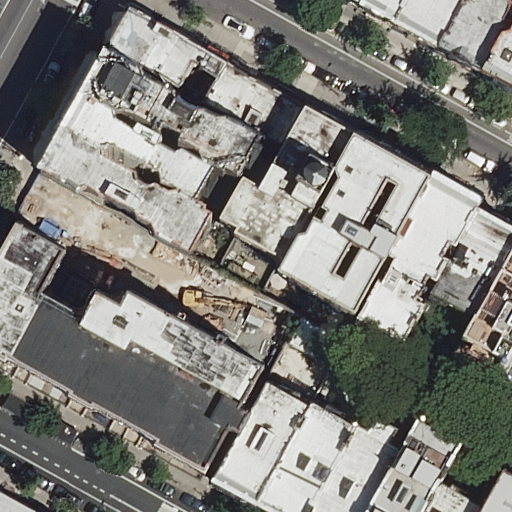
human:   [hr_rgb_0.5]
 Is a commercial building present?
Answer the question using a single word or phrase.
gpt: no

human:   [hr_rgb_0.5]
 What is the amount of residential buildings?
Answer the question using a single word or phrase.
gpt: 24

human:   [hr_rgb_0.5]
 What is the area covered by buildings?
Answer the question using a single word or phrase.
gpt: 4274m2

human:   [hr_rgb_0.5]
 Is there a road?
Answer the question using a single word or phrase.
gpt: yes

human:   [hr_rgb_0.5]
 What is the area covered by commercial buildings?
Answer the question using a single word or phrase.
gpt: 0m2

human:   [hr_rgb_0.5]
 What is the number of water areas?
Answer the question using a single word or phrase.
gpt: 0

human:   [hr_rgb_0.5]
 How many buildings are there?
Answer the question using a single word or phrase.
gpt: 24

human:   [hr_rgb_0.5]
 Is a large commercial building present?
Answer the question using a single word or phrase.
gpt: no

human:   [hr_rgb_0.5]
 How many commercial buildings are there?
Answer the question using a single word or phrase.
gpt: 0

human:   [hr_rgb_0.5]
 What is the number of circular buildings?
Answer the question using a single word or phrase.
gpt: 0

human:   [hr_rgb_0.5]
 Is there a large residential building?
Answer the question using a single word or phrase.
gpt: no

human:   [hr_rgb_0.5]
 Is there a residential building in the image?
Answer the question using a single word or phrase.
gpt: yes

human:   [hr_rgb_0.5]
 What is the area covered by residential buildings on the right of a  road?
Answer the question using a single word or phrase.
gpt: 4168m2

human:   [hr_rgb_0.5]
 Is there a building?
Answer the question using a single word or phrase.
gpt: yes

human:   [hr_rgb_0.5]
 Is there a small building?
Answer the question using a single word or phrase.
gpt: yes

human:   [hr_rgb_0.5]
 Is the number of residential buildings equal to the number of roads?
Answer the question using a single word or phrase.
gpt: no

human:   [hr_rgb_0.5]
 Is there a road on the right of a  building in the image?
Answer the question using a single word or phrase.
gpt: yes

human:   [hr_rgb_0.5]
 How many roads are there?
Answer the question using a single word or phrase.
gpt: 3

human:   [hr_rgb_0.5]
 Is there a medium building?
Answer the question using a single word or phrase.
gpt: yes

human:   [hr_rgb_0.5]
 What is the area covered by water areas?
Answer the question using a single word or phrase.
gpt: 0m2

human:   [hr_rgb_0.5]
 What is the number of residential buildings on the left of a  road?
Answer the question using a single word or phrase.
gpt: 12

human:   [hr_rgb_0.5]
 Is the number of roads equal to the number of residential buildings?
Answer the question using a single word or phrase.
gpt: no

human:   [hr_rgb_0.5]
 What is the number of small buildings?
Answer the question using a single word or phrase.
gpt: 6

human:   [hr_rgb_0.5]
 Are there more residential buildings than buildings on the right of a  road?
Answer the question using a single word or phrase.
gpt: yes

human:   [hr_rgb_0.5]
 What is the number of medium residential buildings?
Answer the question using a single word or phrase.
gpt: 18

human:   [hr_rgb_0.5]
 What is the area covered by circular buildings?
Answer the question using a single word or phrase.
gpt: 0m2

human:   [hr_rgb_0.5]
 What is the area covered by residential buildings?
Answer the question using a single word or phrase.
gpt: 4274m2

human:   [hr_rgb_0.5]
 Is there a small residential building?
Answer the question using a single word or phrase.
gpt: yes

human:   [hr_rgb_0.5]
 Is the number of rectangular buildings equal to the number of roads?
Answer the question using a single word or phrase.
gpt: no

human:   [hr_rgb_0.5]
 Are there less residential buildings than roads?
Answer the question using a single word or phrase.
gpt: no

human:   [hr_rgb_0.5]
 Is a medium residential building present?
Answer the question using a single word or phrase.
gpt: yes

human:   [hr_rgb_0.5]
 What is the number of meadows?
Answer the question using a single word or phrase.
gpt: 0

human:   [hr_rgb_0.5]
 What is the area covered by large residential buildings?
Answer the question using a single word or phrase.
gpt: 0m2

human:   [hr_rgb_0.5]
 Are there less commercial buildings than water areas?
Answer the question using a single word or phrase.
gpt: no

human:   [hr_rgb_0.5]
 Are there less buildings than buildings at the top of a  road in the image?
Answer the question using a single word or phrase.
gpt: no

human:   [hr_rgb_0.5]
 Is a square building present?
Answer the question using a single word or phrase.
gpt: no

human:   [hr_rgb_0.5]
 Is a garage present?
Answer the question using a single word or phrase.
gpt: no

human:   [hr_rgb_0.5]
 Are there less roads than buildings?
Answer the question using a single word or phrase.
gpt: yes

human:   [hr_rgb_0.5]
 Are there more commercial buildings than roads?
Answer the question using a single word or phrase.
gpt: no

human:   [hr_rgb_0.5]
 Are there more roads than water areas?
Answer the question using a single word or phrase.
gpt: yes

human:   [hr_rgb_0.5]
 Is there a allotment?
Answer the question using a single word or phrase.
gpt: no

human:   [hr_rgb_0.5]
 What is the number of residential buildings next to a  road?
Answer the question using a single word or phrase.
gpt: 24

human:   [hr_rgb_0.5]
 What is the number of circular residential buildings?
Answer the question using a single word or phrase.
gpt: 0

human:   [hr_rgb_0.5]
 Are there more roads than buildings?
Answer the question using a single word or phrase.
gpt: no

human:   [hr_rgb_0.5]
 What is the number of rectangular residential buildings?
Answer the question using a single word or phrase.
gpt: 10

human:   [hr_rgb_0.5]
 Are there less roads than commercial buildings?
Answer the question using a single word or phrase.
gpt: no

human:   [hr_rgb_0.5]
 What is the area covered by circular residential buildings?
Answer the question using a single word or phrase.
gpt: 0m2

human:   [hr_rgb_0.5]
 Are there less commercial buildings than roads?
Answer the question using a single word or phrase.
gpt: yes

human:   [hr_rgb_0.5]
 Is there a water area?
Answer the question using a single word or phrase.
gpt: no

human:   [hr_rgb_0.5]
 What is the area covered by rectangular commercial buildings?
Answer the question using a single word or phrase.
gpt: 0m2

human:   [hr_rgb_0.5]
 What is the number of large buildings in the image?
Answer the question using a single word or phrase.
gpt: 0

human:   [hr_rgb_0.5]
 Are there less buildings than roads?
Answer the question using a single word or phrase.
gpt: no

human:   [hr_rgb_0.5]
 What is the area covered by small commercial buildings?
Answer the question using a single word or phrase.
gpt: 0m2

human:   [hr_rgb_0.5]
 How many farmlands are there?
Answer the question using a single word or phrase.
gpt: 0

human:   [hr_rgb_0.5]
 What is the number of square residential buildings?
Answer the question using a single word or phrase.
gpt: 0

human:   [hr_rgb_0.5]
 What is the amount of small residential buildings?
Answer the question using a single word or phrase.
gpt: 6

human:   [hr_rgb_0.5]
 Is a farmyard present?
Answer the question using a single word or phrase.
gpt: no

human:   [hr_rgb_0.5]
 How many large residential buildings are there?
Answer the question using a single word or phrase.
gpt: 0

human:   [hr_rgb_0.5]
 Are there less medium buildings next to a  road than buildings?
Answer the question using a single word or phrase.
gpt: yes

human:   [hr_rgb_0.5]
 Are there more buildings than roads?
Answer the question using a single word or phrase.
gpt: yes

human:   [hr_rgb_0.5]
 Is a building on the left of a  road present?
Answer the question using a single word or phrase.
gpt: yes

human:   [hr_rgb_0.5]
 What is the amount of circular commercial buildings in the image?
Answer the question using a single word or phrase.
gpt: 0

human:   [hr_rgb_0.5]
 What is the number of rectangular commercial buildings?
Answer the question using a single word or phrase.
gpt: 0

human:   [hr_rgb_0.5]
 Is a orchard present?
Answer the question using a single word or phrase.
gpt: no